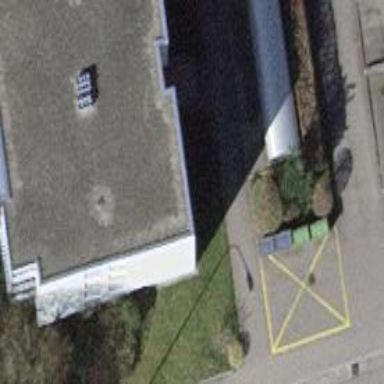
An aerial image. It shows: Building with apartments and flat roof.